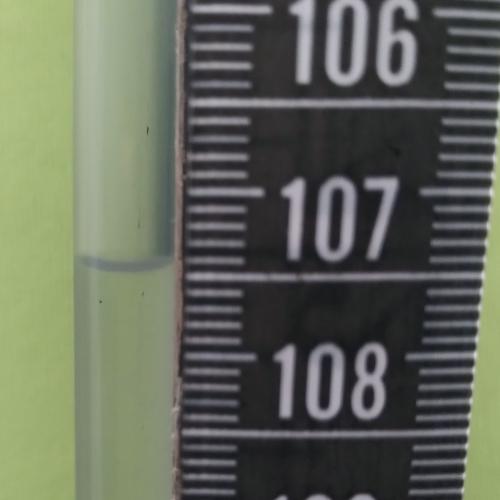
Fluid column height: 107.4 cm